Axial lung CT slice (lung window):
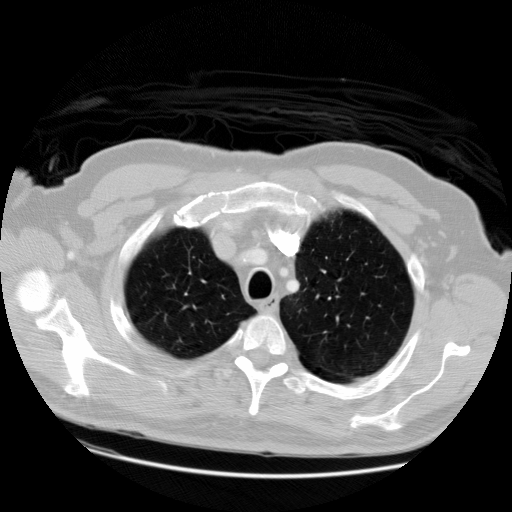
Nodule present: no